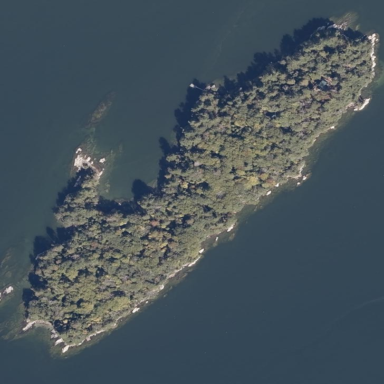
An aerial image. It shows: Islet located along the natural coastline.